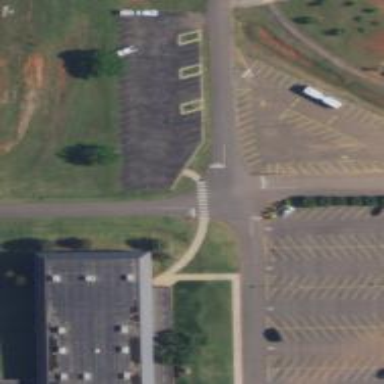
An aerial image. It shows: Unmarked crossing on footway.